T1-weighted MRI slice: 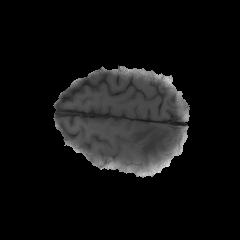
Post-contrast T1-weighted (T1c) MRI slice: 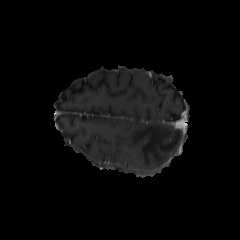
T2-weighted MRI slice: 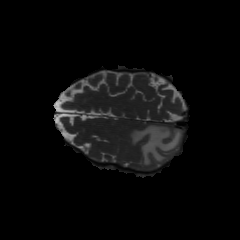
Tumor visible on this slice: yes